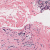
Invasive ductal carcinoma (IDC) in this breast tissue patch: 0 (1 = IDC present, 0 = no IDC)